Question: I am using IntelliJ IDEA community Edition 2020.1.2 x64 and written a program using Spring DataJPA and Thymeleaf,there is no problem with my code and i am not getting error but when i am passing URL which i mapped in controller class i am unable to get desired result i.e the thymeleaf template which i have created is not displayed on browser.
'''
@RestController
@RequestMapping("/ecommerce")
public class EmployeeController {
@Autowired
private ProductService productService;
@GetMapping("/available")
public String ShowAllProducts(Model model)
{
model.addAttribute("listProducts",productService.getAllProducts());
return "availableProducts";
}
}
'''
'''
<!DOCTYPE html>
<html xmlns:th="html://thymeleaf.org">
<head>
<meta charset="UTF-8">
<title>AvailableProducts</title>
</head>
<body>
<div align="center">
<h1>Product List</h1>
<table>
<thead>
<tr>
<th>p_id</th>
<th>ProductName</th>
<th>Productcost</th>
<th>QuantityAvailable</th>
</tr>
</thead>
<tbody>
<tr th:each="product : ${listProducts}">
<td th:text="${product.productId}"></td>
<td th:text="${product.productName}"></td>
<td th:text="${product.productCost}"></td>
<td th:text="${product.quanityAvailable}"></td>
</tr>
</tbody>
</table>
</div>
</body>
</html>
'''

'''
<dependency>
<groupId>org.springframework.boot</groupId>
<artifactId>spring-boot-starter-thymeleaf</artifactId>
</dependency>
'''
'''
spring.datasource.driver-class-name=com.mysql.cj.jdbc.Driver
spring.datasource.url=jdbc:mysql://localhost:3306/ecommerce
spring.datasource.username=root
spring.datasource.password=deep
spring.jpa.show-sql = true
spring.jpa.hibernate.ddl-auto= update
spring.jpa.properties.hibernate.dialect=org.hibernate.dialect.MySQL5Dialect
spring.thymeleaf.prefix=classpath*:/templates/
spring.thymeleaf.check-template-location=true
spring.thymeleaf.suffix=.html
spring.thymeleaf.encoding=UTF-8
spring.thymeleaf.content-type=text/html
spring.thymeleaf.mode=HTML5
'''
At last when i am passing url 'http://hocalhost:8080/ecommerce/available' what i am seeing in console is,hibernate is accessing the database every time.
Thanks in advance..
Please help i am stuck and don't know what i am doing wrong and not able to figure out on my own..
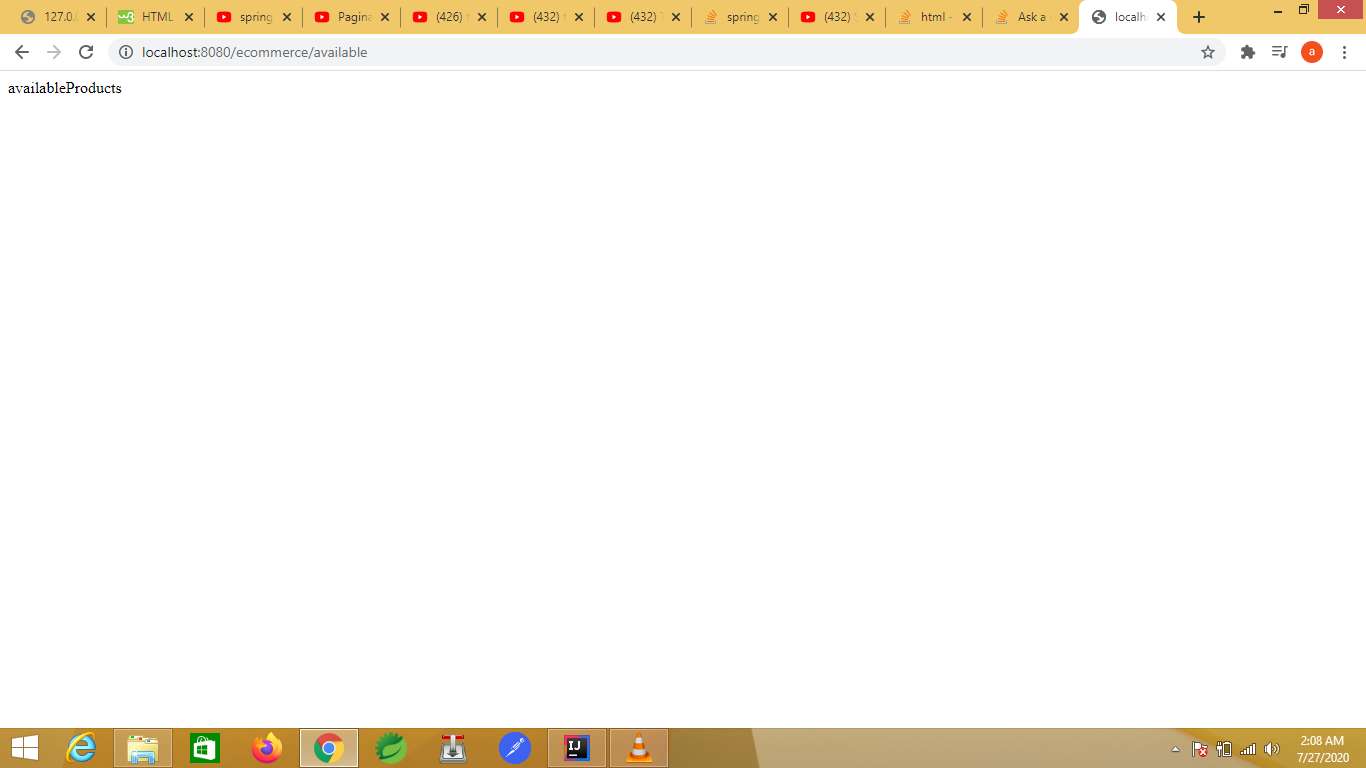
Answer: In your case seems like controller is just returning string "availableProducts" and its not resolving as thymleaf template. you can just return some dummy name("availableProductsTest") and you will see same(availableProductsTest) on the web page.
Did you referred to sample <URL>
Sample code is available here .. git clone <URL>
if you just add your product class and modify the Greetings contoller like below then you can see its working!
'''
@GetMapping("/greeting")
public String greeting(@RequestParam(name="name", required=false, defaultValue="World") String name, Model model) {
model.addAttribute("name", name);
List<Products> productList= new ArrayList<>();
Products product = new Products("productId","ProductName", "ProductCost", "ProductQtyAvlb");
productList.add(product);
model.addAttribute("listProducts",productList);
return "greeting";
}
'''
Also modify greetings template as below
'''
<!DOCTYPE HTML>
<html xmlns:th="http://www.thymeleaf.org">
<head>
<title>Getting Started: Serving Web Content</title>
<meta http-equiv="Content-Type" content="text/html; charset=UTF-8" />
</head>
<body>
<p th:text="'Hello, ' + ${name} + '!'" />
<div align="center">
<h1>Product List</h1>
<table>
<thead>
<tr>
<th>p_id</th>
<th>ProductName</th>
<th>Productcost</th>
<th>QuantityAvailable</th>
</tr>
</thead>
<tbody>
<tr th:each="product : ${listProducts}">
<td th:text="${product.productId}"></td>
<td th:text="${product.productName}"></td>
<td th:text="${product.productCost}"></td>
<td th:text="${product.quanityAvailable}"></td>
</tr>
</tbody>
</table>
</div>
</body>
</html>
'''
<URL>
Hope this Helps! Happy Coding
Web reference: <URL>
Whenever you get Whitelabel Error Page you will have details about error listed on same page also same details can be seen in server logs or on console of the application.
For example if i use wrong template name in controller then i see below:
<URL>
2020-07-28 22:35:51.031 ERROR 19572 --- [nio-8080-exec-1] org.thymeleaf.TemplateEngine : [THYMELEAF][http-nio-8080-exec-1] Exception processing template "greeting1": Error resolving template [greeting1], template might not exist or might not be accessible by any of the configured Template Resolvers
org.thymeleaf.exceptions.TemplateInputException: Error resolving template [greeting1], template might not exist or might not be accessible by any of the configured Template Resolvers
at org.thymeleaf.engine.TemplateManager.resolveTemplate(TemplateManager.java:869) ~[thymeleaf-3.0.11.RELEASE.jar:3.0.11.RELEASE]
at org.thymeleaf.engine.TemplateManager.parseAndProcess(TemplateManager.java:607) ~[thymeleaf-3.0.11.RELEASE.jar:3.0.11.RELEASE]
at org.thymeleaf.TemplateEngine.process(TemplateEngine.java:1098) ~[thymeleaf-3.0.11.RELEASE.jar:3.0.11.RELEASE]
at org.thymeleaf.TemplateEngine.process(TemplateEngine.java:1072) ~[thymeleaf-3.0.11.RELEASE.jar:3.0.11.RELEASE]